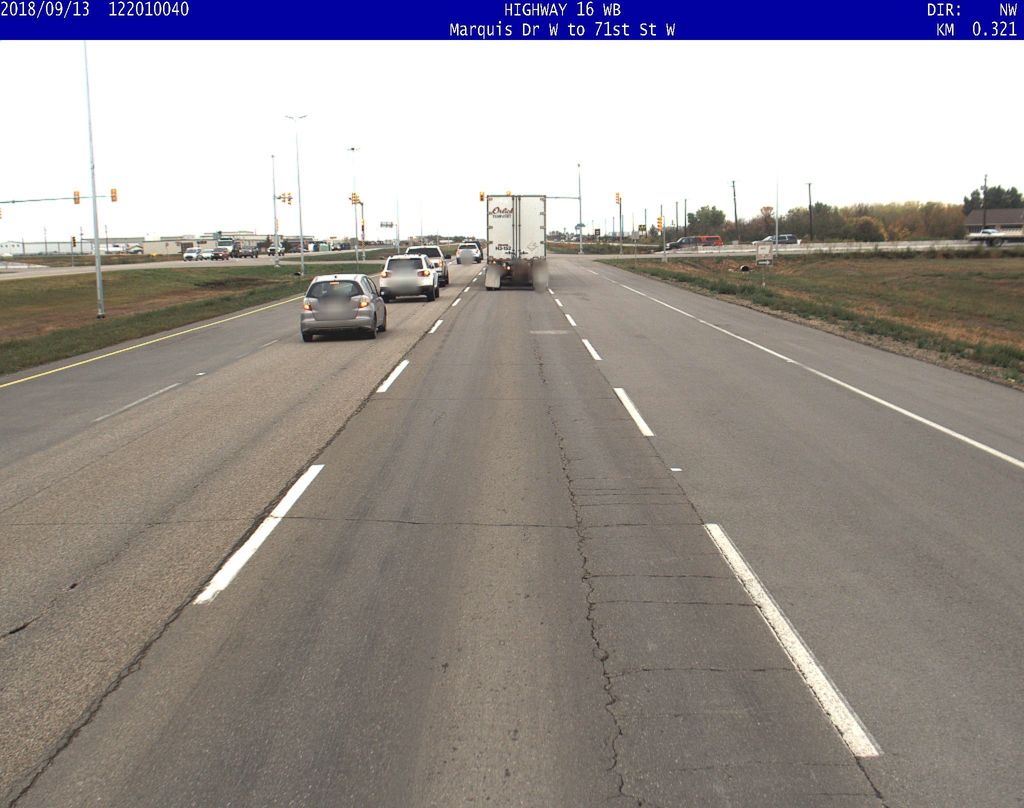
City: saskatoon